Question: I have this task, create 'draggable' line like this 'img' I want when I press plus button value increment and etc.
please tell me how to create this script very easy if you know any plug in like this please give me links
thank for help :)

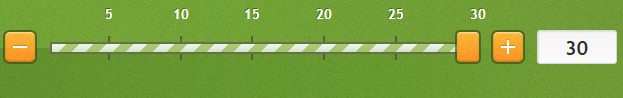
Answer: Here's a simple solution to the problem using jQuery UI (fiddle: <URL>
'''
$(function() {
var btnDec = $('.dec');
var btnInc = $('.inc');
var slider = $( "#slider" ).slider({
min: 0,
max: 30,
step: 5,
range: "min",
value: 0,
slide: function( event, ui ) {
console.log(ui.value);
$('#slider_value').val(ui.value);
}
});
btnInc.click(function () { slider.slider('value', slider.slider('value') + 5 ); $('#slider_value').val(slider.slider('value')); });
btnDec.click(function () { slider.slider('value', slider.slider('value') - 5 ); $('#slider_value').val(slider.slider('value')); });
});
'''
'''
#slider_container * {
float: left;
}
#slider {
margin-left: 20px;
margin-right: 20px;
}
input {
width: 20px;
}
'''
'''
<link rel="stylesheet" href="//code.jquery.com/ui/1.11.2/themes/smoothness/jquery-ui.css">
<script src="//code.jquery.com/jquery-1.10.2.js"></script>
<script src="//code.jquery.com/ui/1.11.2/jquery-ui.js"></script>
<div id="slider_container">
<button class="dec">-</button>
<div id='slider' style='width: 100px;'></div>
<input type="text" id="slider_value" value="0" />
<button class="inc">+</button>
</div>
'''